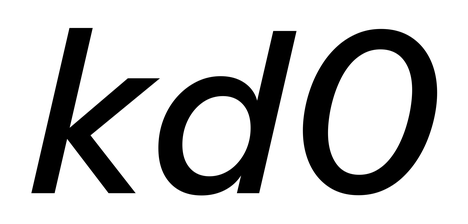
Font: InstrumentSans-Italic_Medium_Italic